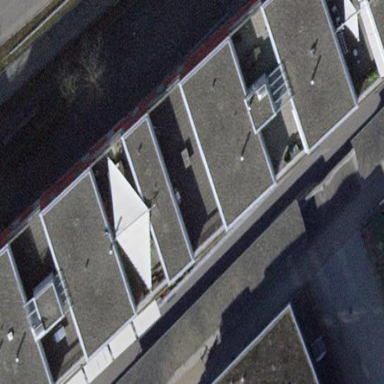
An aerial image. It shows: Office building.